Question: I have an image and text. When the layout is wider than the image I need the image and text to be centered, and for the text to be as wide as the image. When the layout is smaller I need the image and text to shrink.
My layout is responsive and the content is dynamic so the dimensions of the image will change.

The first part can be achieved with this: <URL>
'''
<div class="cont">
<div class="cont2">
<img src="http://www.vector-finder.com/site-images/too_big/fantasy_banner_vector.jpg" />
<p>Some text here. Some text here. Some text here. Some text here. Some text here. Some text here. Some text here. Some text here. Some text here. Some text here. Some text here. Some text here. Some text here. Some text here. Some text here. Some text here. Some text here. </p>
</div>
</div>
.cont {
text-align: center;
}
.cont2 {
display: table;
width: 1px;
margin: auto;
}
p {
display: inline-block;
}
img {
//max-width: 100%;
}
'''
However when I set the image to have a max width of 100% so it can shrink at smaller displays, then it shrinks regardless. I know that this is happening because of the styles applied to div.cont2, but I need these styles for when the layout is wider than the image.
Is there another solution? As my image is dynamic content and its width will vary so I can't use a media query with an arbitrary break point.
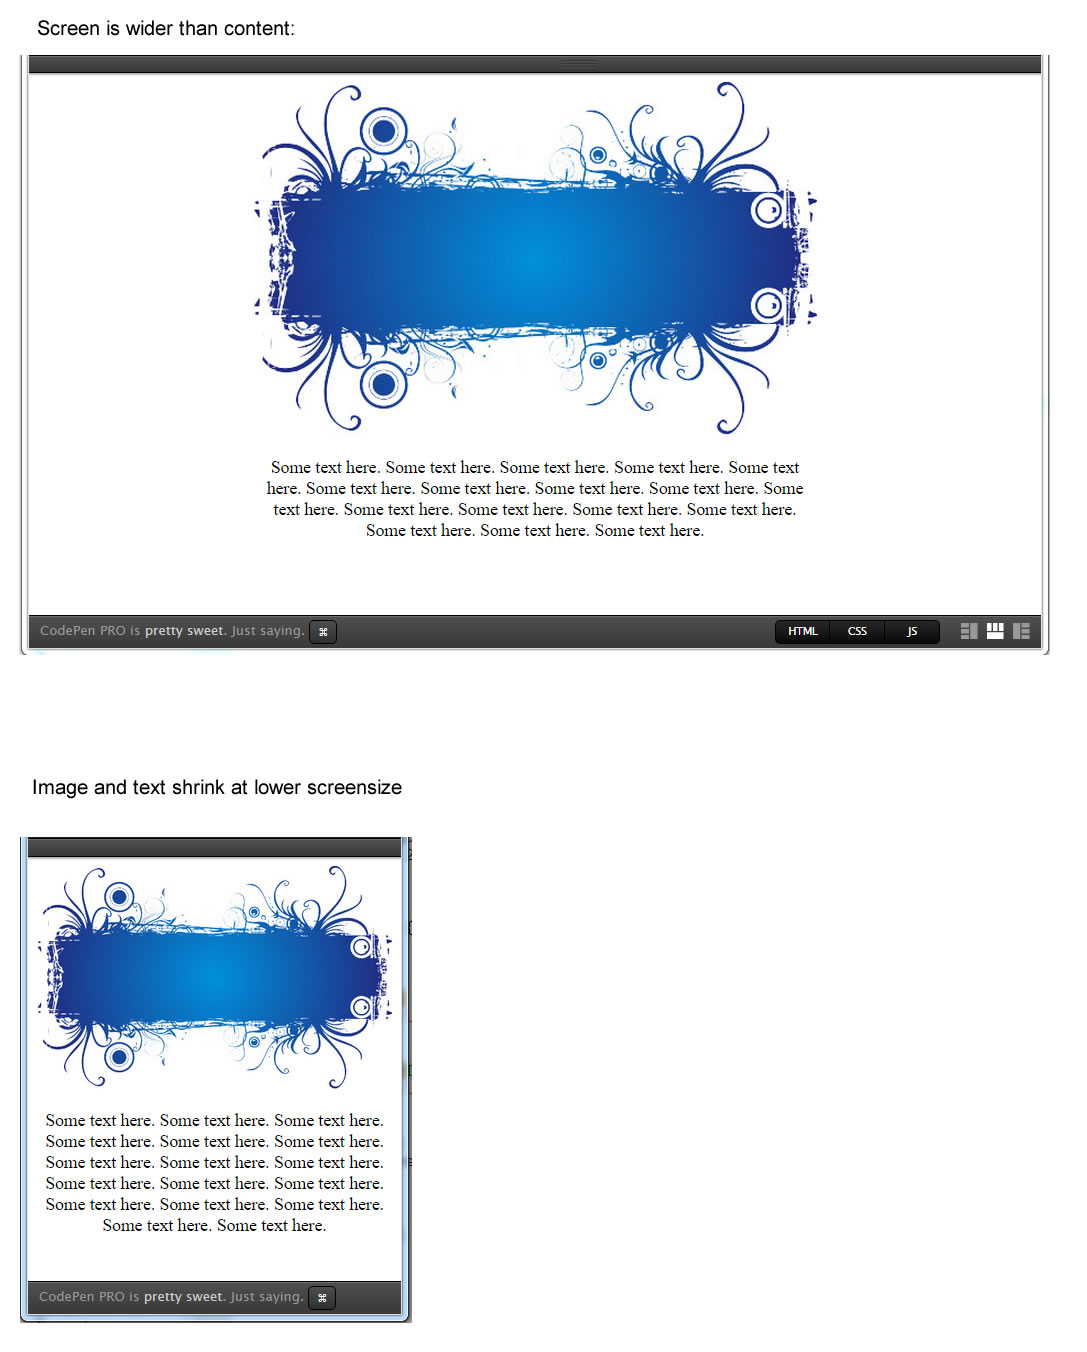
Answer: Here is the simplified demo, which has been tested and works great on , Chrome and Firefox.
<URL>
'''
body {
margin: 0; /* reset default margin */
}
div {
display: table; /* shrink to fit content */
margin: 0 auto; /* center the element */
text-align: center; /* center the content inside */
}
img {
width: 100%; /* maintain image width to be responsive */
height: auto; /* maintain image aspect ratio */
}
p {
display: table-caption; /* the magic part, shrink to fit */
caption-side: bottom; /* place it to the bottom */
}
'''
'''
<div>
<img src="http://i.imgur.com/iHaA1Yt.jpg" />
<p>Some text here. Some text here. Some text here. Some text here. Some text here. Some text here. Some text here. Some text here. Some text here. Some text here. Some text here. Some text here. Some text here. Some text here. Some text here. Some text here. Some text here.</p>
</div>
'''